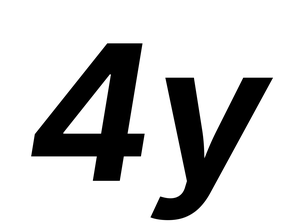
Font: Inter-Italic_Bold_Italic